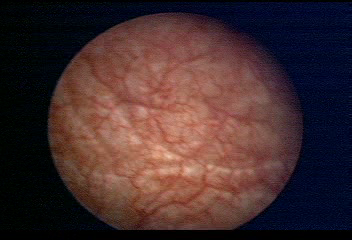
Modality: WLC
Class: Normal mucosa
Bladder cancer association: No